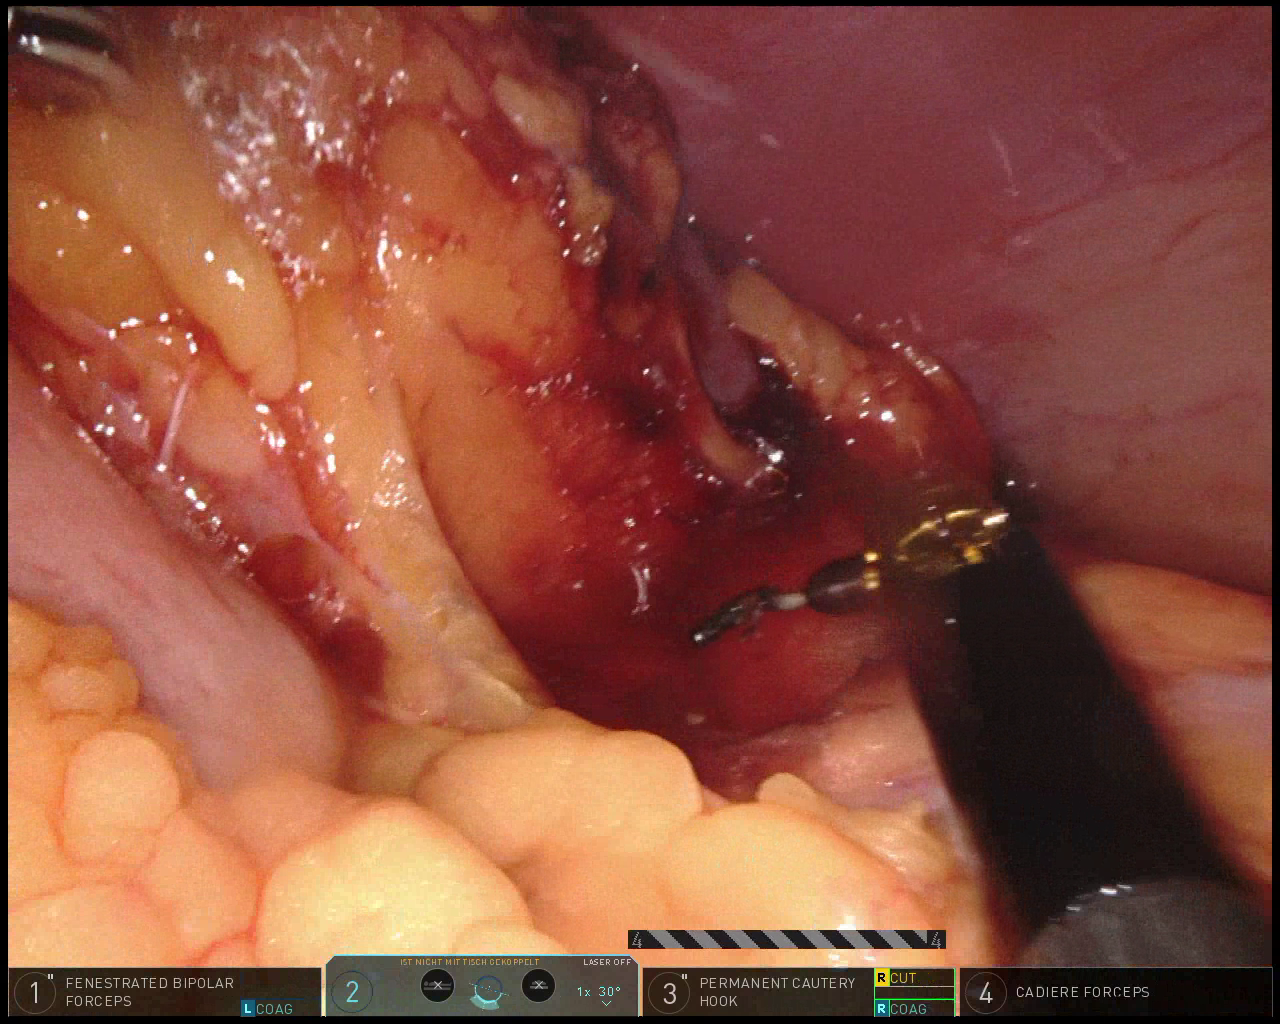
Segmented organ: spleen
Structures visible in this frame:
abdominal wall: yes
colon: yes
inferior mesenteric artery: no
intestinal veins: no
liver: no
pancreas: no
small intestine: no
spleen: yes
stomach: no
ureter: no
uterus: no
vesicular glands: no